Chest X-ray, AP view. Patient: 63 years old, sex F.
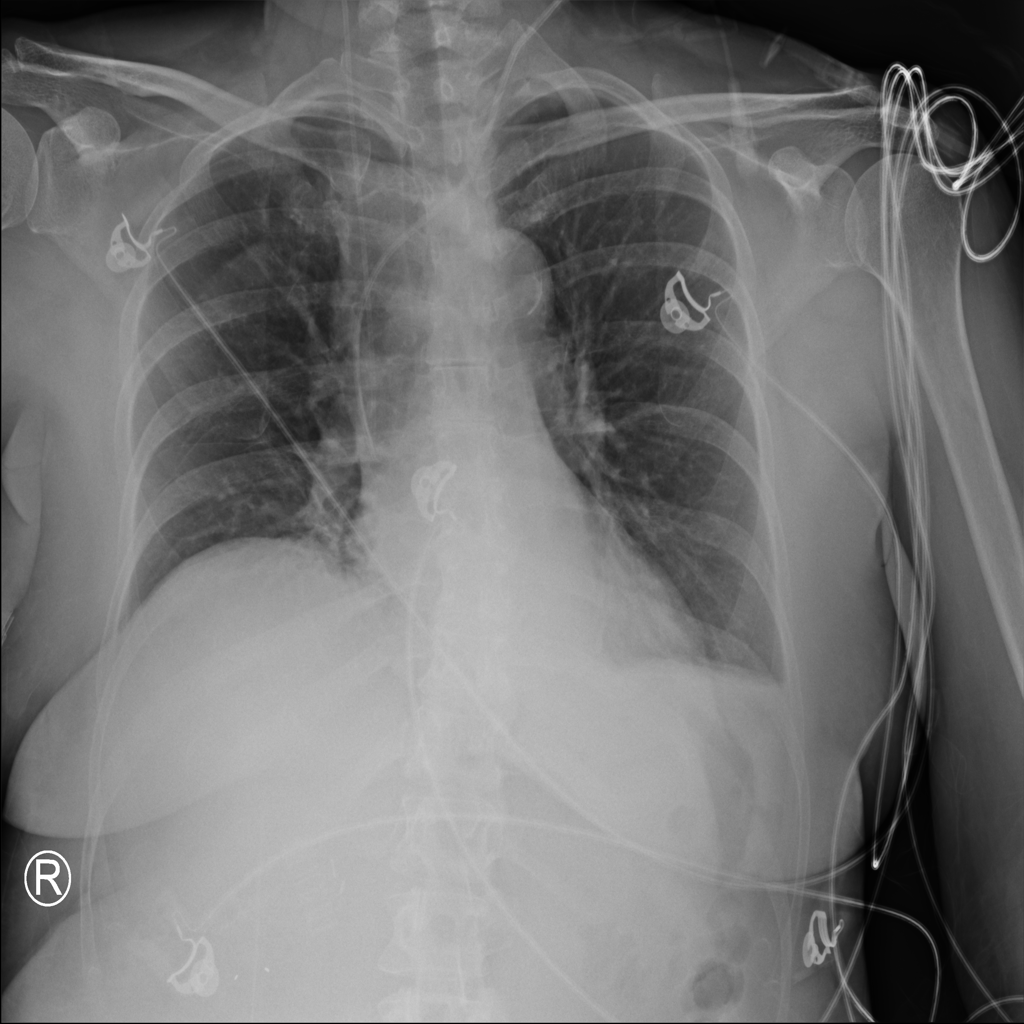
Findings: No Finding